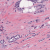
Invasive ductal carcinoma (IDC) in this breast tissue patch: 1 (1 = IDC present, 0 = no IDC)